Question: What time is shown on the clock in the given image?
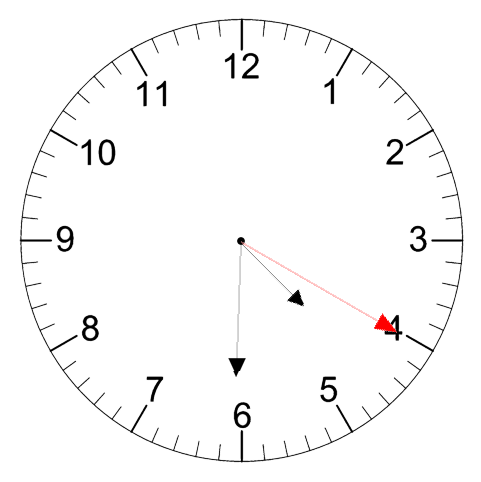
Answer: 04:30:20